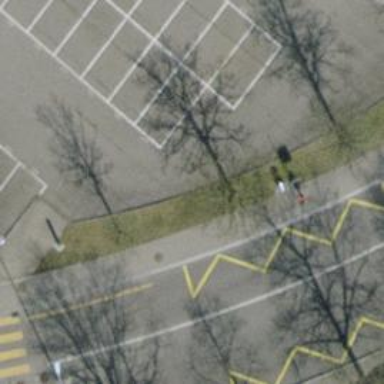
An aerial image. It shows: Bus stop with platform for public transport.